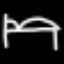
Label: bed